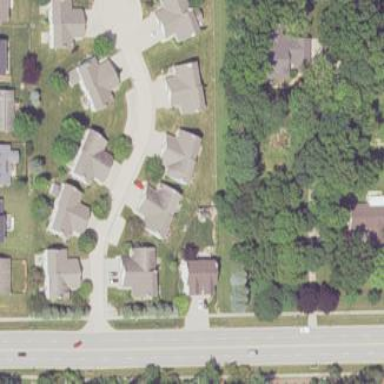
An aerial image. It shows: Residential area composed of single-family homes.